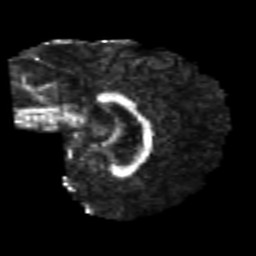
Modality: FA
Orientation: sagittal
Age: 23
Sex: female
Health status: healthy
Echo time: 0.074 s